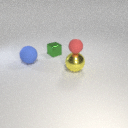
small green metal cube to the left of large yellow metal sphere